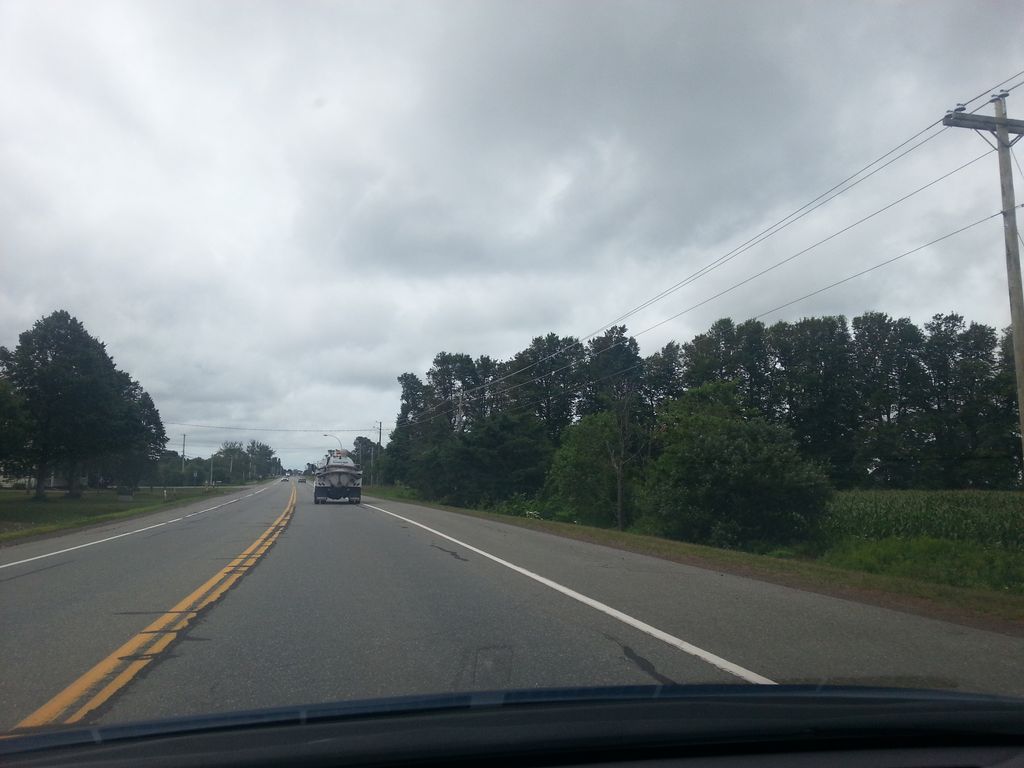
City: charlottetown